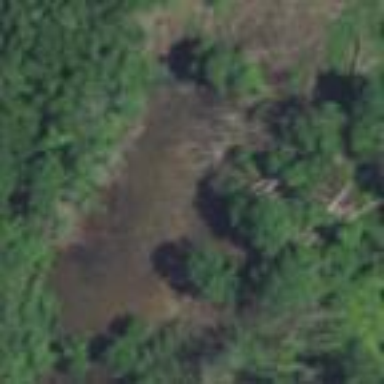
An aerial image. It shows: Pond with natural water.